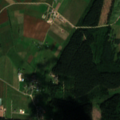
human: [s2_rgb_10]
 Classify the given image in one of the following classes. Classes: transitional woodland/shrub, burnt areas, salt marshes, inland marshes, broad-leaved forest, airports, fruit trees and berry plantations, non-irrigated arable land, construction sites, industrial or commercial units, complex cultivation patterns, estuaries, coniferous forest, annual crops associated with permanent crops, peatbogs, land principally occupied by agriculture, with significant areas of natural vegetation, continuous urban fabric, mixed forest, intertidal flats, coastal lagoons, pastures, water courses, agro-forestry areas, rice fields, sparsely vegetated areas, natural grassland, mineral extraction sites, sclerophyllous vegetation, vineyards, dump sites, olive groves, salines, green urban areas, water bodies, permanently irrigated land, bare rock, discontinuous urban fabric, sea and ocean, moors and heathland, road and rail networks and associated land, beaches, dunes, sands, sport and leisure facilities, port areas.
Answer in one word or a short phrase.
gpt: non-irrigated arable land, pastures, complex cultivation patterns, coniferous forest, mixed forest, transitional woodland/shrub